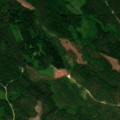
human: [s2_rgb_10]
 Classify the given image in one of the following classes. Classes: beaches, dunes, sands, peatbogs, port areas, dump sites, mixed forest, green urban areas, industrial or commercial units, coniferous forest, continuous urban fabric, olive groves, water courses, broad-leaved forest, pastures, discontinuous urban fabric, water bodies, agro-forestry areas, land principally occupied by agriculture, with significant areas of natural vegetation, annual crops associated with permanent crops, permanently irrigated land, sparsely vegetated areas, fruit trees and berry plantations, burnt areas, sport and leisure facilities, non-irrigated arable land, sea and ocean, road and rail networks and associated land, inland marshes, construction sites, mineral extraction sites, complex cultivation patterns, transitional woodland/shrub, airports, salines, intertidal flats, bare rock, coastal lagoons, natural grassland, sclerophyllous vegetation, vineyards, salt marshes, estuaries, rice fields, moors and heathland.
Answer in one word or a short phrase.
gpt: coniferous forest, mixed forest